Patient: sex M, age 69
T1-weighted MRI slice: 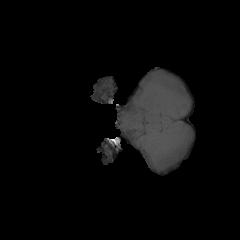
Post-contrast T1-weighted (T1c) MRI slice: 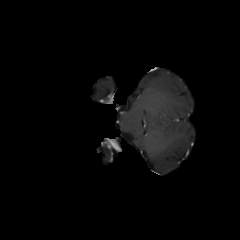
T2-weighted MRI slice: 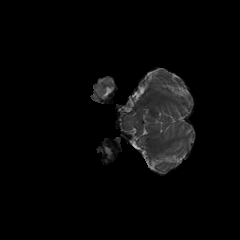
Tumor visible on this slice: no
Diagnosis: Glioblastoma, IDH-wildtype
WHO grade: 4